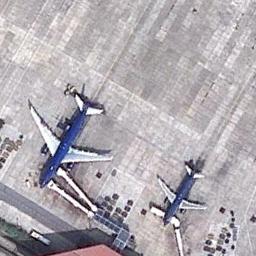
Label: airplane